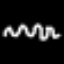
Label: squiggle